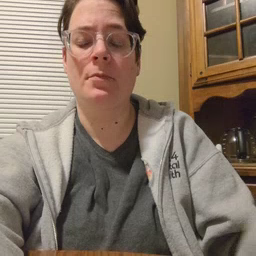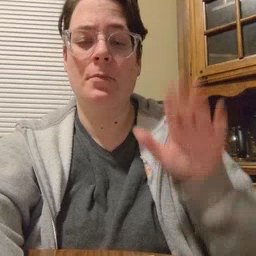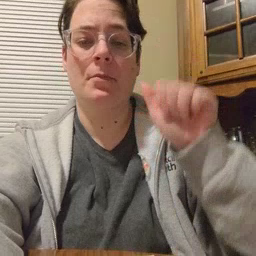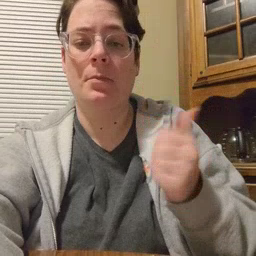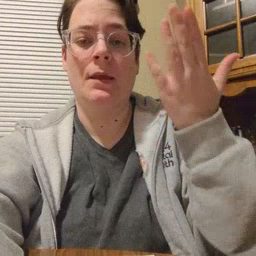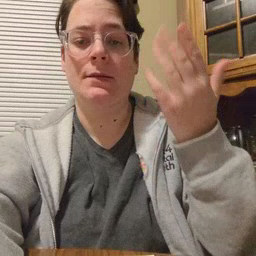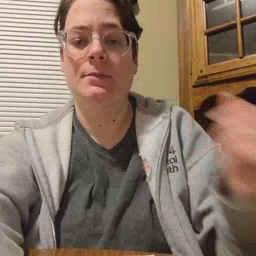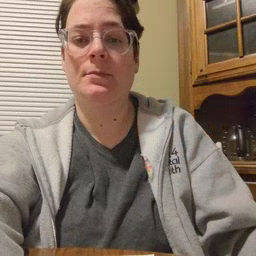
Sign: mitten